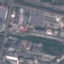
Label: Industrial